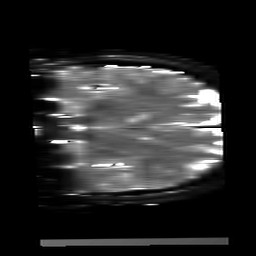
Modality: T2starmap
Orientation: coronal
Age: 34
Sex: female
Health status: ill